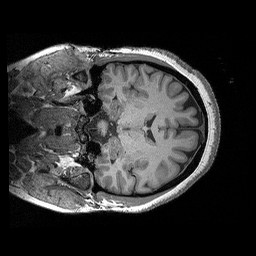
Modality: T1w
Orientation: coronal
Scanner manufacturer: siemens
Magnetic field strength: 3 T
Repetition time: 2.3 s
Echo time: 0.00298 s